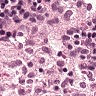
Metastatic tissue present: no